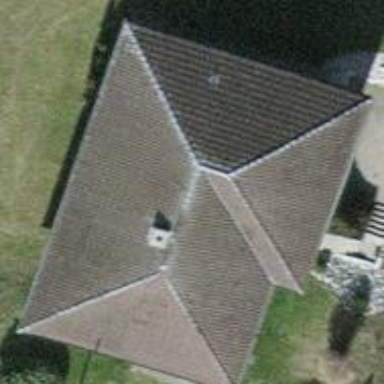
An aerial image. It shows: Simple house.